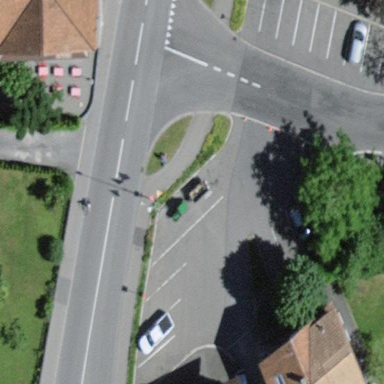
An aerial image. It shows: Parking area with surface.